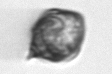
Label: Kryptoperidinium_triquetrum